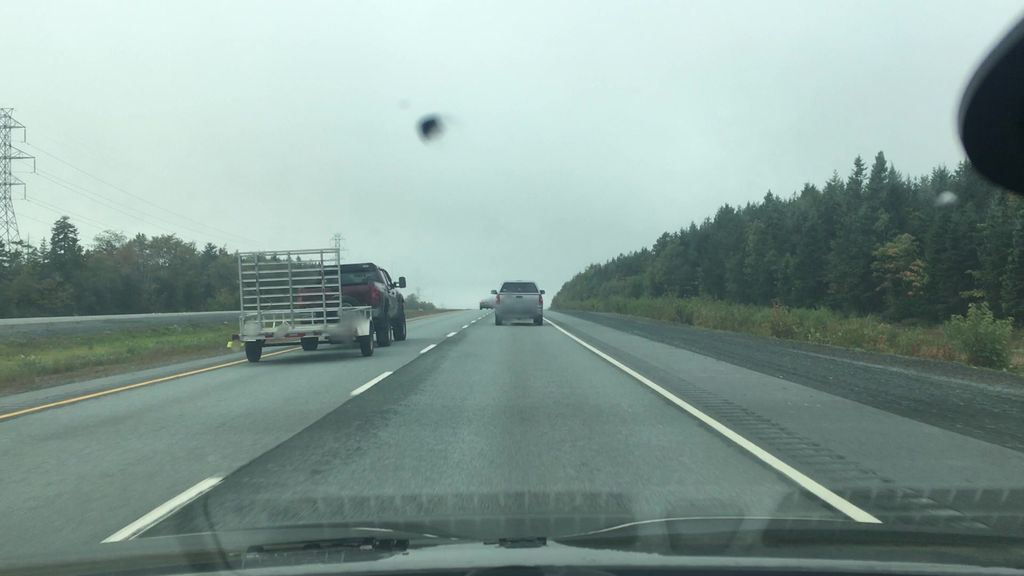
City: halifax